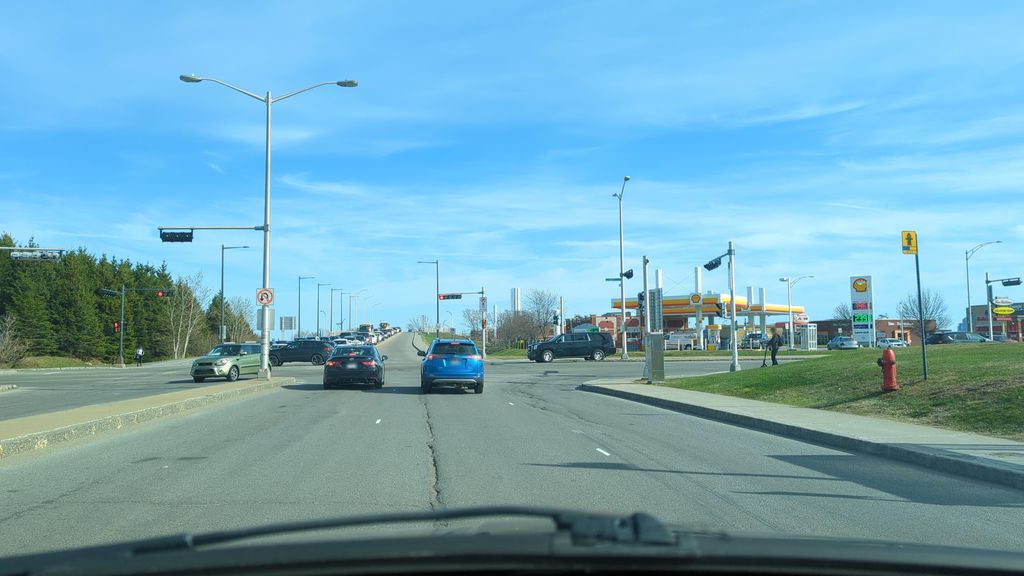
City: quebec_city